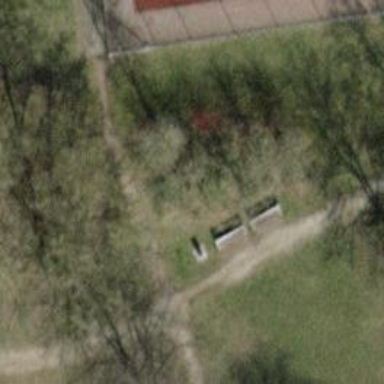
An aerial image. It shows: Bench.